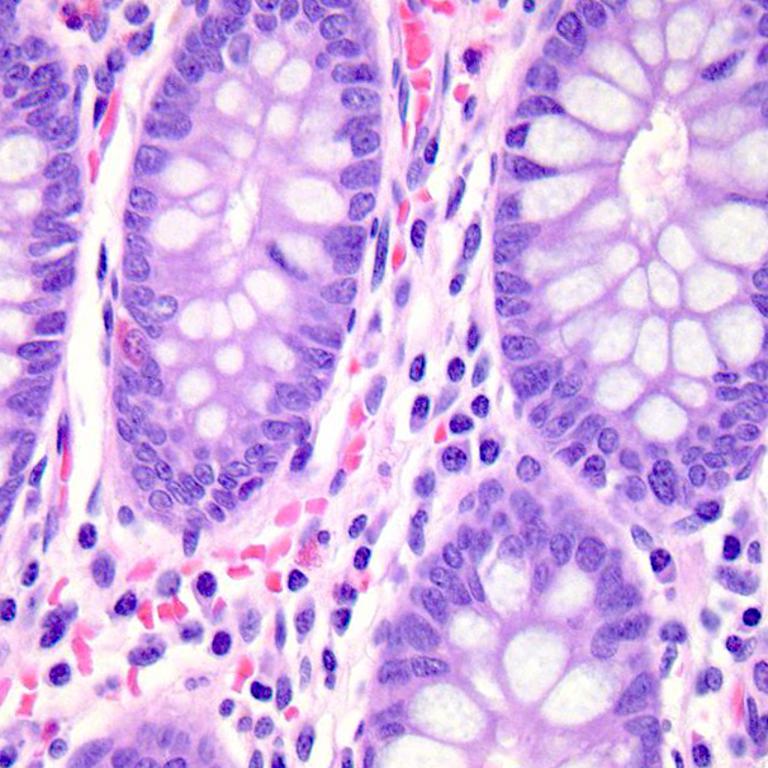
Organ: colon
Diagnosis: benign